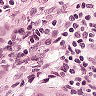
Metastatic tissue present: yes